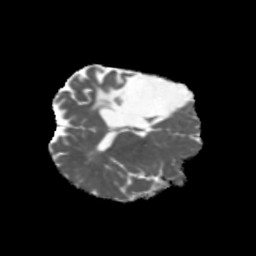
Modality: MD
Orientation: axial
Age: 46
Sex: female
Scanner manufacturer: siemens
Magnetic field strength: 3 T
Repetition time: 5.47 s
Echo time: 0.0854 s